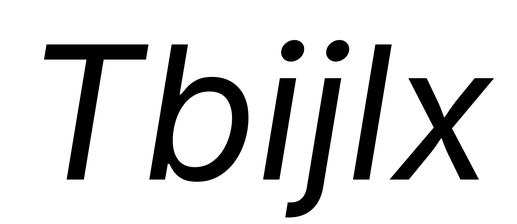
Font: Inter-Italic_Italic